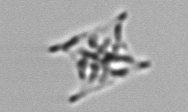
Label: Eucampia